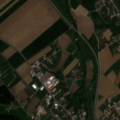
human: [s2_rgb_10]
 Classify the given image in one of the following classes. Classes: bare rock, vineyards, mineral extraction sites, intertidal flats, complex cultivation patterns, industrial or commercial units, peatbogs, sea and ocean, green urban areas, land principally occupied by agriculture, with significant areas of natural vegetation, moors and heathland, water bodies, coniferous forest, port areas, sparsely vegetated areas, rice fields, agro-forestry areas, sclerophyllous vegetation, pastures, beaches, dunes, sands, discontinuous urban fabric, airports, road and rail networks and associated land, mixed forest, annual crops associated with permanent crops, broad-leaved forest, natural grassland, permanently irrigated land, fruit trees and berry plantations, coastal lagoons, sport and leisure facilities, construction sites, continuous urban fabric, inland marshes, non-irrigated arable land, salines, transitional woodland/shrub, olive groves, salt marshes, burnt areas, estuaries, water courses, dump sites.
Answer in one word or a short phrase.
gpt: discontinuous urban fabric, non-irrigated arable land, complex cultivation patterns, mixed forest